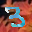
Label: 3